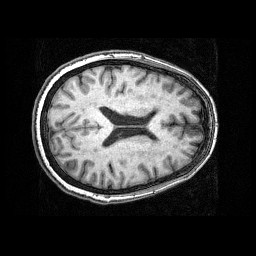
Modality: T1w
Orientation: axial
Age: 52
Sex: female
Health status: ill
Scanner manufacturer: siemens
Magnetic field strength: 3 T
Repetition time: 0.0025 s
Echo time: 0.00336 s